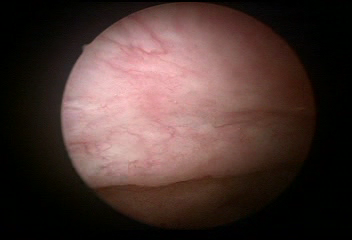
Modality: WLC
Class: Normal mucosa
Bladder cancer association: No